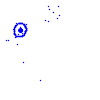
Particle: pion